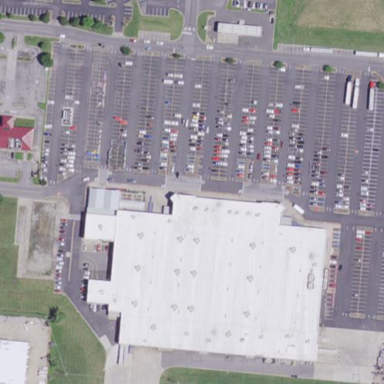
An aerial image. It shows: Supermarket building.